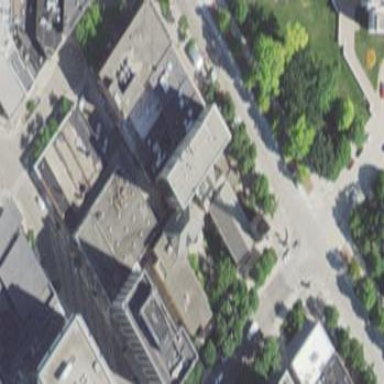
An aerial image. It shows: Building serving as place of worship.